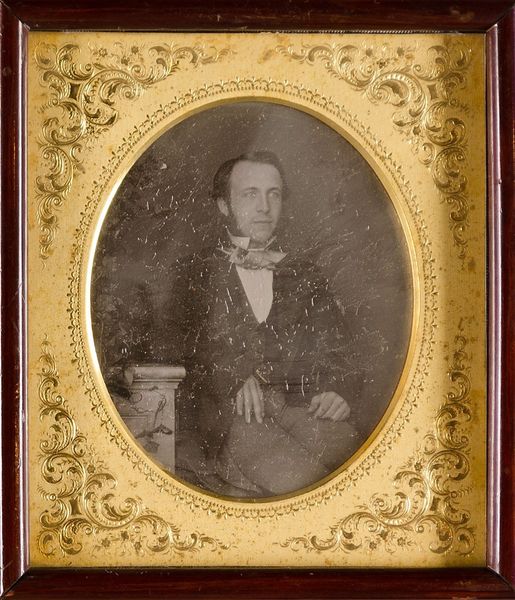
Titel: Unbekannter Mann. 'E.J.'
Künstler: Johann Anton Völlner
Standort: Hamburg
Institution: Museum für Kunst und Gewerbe Hamburg
Schlagwörter: mann, portrait, figur, foto, fotografie, photographie, photo, lichtbild, daguerreotypie, bildwerke, angewandte und bildende kunst, hessische systematik, porträt, porträtfotografie, porträtphotographie, hüftbild